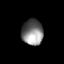
Tissue: prostate
Cell type: T cells
Senescence score: 0.3598
Nuclear area (px): 536
Mean DAPI intensity: 126.035